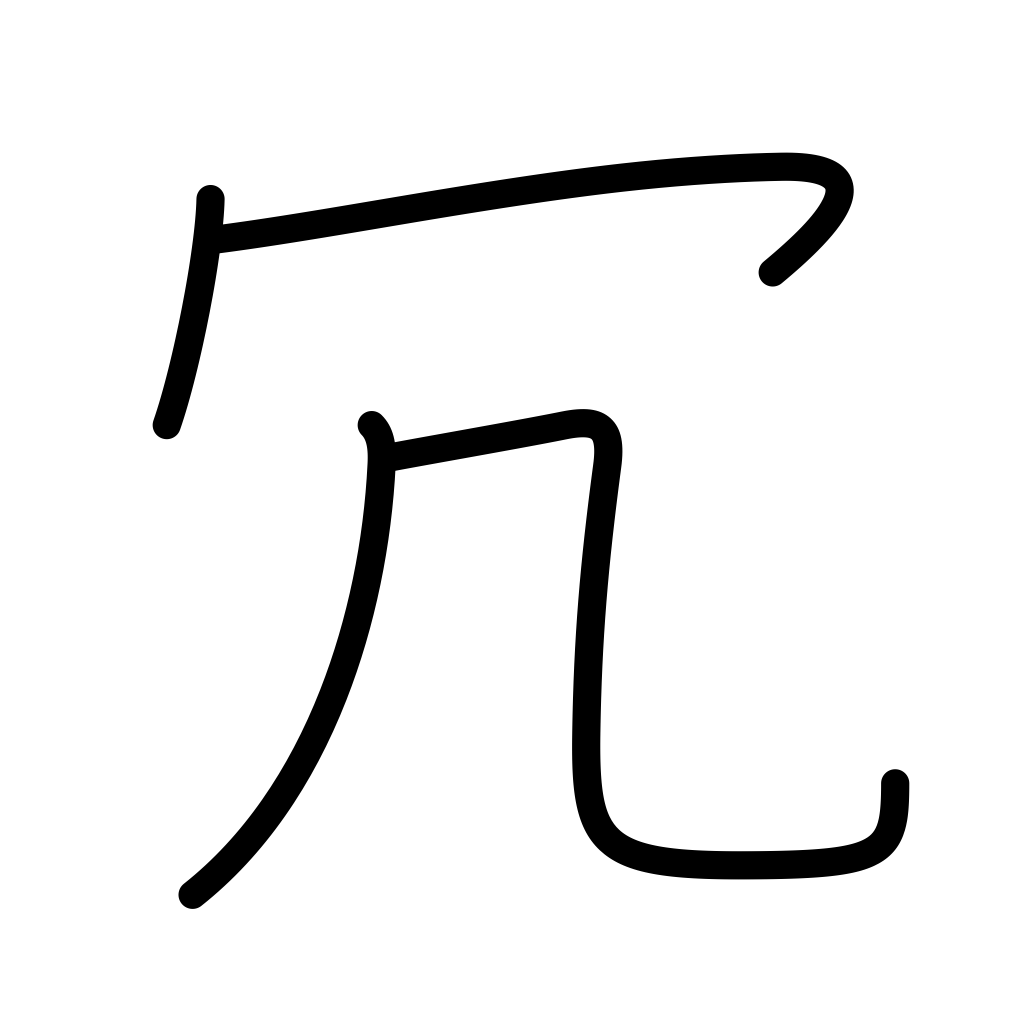
Meaning: superfluous, uselessness